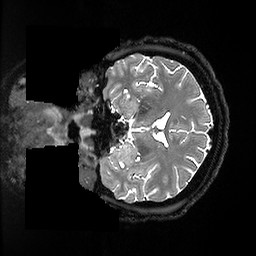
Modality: T2w
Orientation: coronal
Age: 54
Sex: female
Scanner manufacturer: ge
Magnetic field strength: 3 T
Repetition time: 3.202 s
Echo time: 0.0665 s